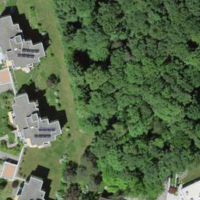
EUNIS habitat code: 55
Species observed at this site:
Sambucus racemosa